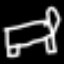
Label: bed